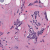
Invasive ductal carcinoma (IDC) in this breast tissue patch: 1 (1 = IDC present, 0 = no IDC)